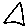
Label: triangle